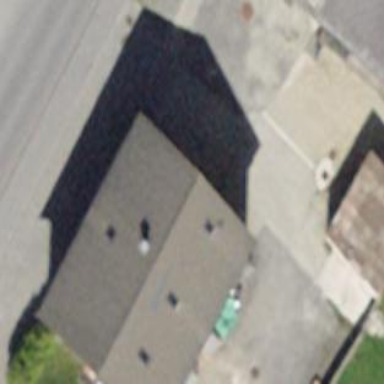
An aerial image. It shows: Building.